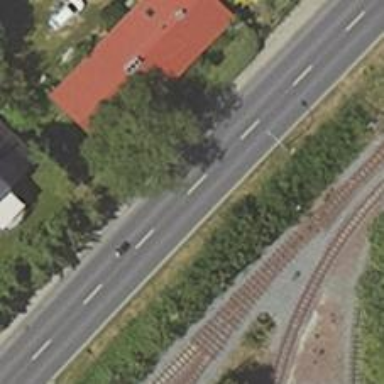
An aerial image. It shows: Primary road with asphalt surface.